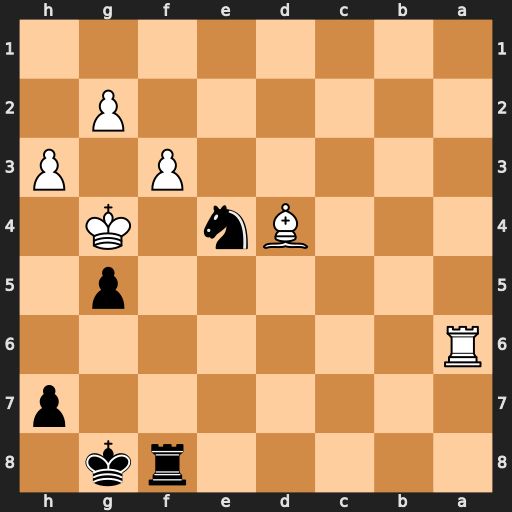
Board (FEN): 5rk1/7p/R7/6p1/3Bn1K1/5P1P/6P1/8
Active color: b
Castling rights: -
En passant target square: -
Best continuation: Rf4+ Kh5 Rh4#